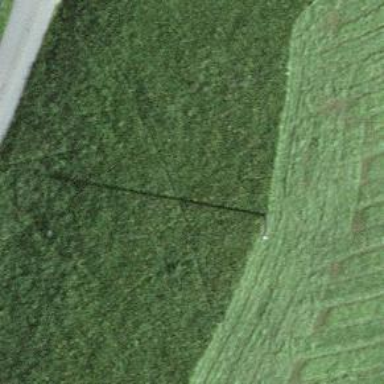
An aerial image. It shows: Minor power line.